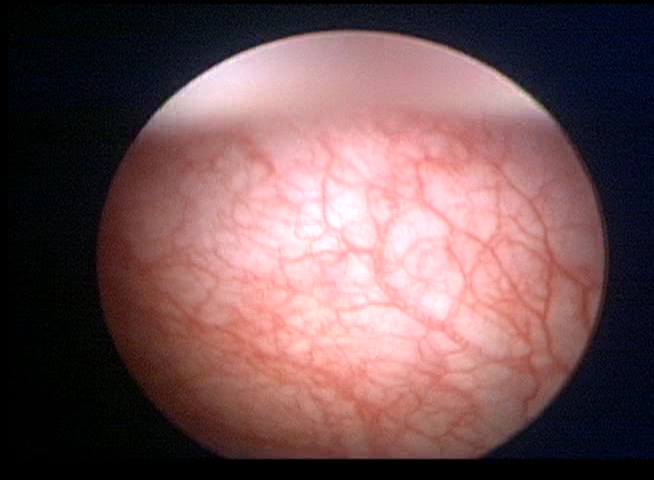
Modality: WLC
Class: Normal mucosa
Bladder cancer association: No